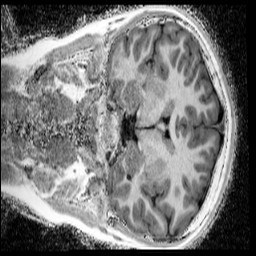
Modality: UNIT1_denoised
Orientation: coronal
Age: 12
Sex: male
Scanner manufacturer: siemens
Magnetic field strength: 3 T
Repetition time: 4 s
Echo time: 0.00299 s